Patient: sex F, age 61
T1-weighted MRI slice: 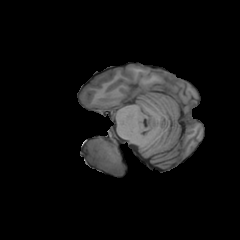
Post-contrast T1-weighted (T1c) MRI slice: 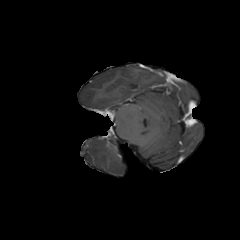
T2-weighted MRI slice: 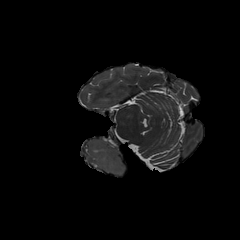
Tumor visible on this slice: yes
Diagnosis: Glioblastoma, IDH-wildtype
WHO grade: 4